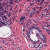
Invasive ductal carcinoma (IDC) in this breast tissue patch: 1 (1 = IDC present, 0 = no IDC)